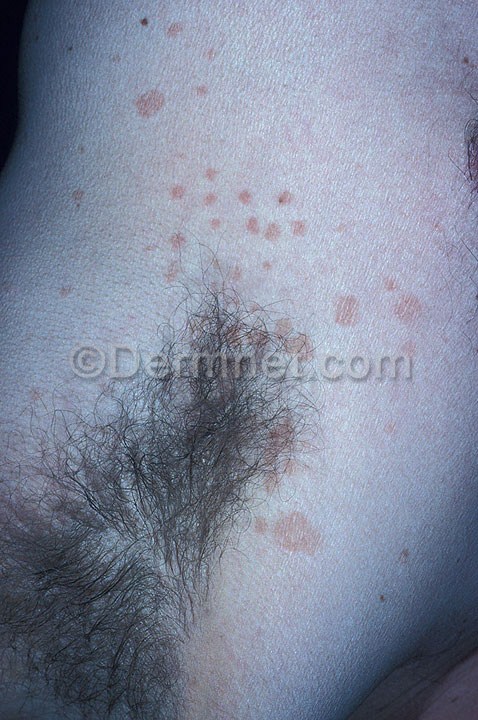
Disease: Tinea Ringworm Candidiasis and other Fungal Infections